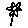
Label: flower